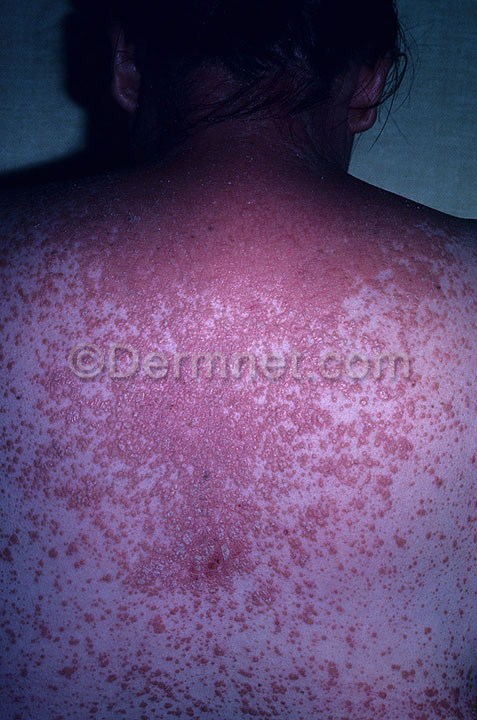
Disease: Psoriasis pictures Lichen Planus and related diseases